Question: '''
Android studio 1.3
com.android.support:appcompat-v7:22.1.1
'''
Hello,
I am using the new toolbar and displaying in my fragment. However, I want to be able to navigate back to the previous fragment by having the 'setHomeButtonEnabled(true)'. However, in my fragment in the onCreateView there is no such function. This works in the Activity, but doesn't work in the fragment.
Is there anyway to have the toolbar display the setHomeButtonEnabled so that an arrow is displayed so the user can nagivate back.
'''
public class FileTransferFragment extends Fragment {
@Override
public void onCreate(Bundle savedInstanceState) {
super.onCreate(savedInstanceState);
setHasOptionsMenu(true);
}
@Override
public View onCreateView(LayoutInflater inflater, ViewGroup container, Bundle savedInstanceState) {
View view = inflater.inflate(R.layout.fragment_file_transfer, container, false);
final Toolbar toolbar = (Toolbar)view.findViewById(R.id.app_bar);
AppCompatActivity appCompatActivity = (AppCompatActivity)getActivity();
appCompatActivity.setSupportActionBar(toolbar);
/* TRIED THIS BUT DIDN'T WORK */
appCompatActivity.getActionBar().setHomeButtonEnabled(true);
appCompatActivity.getActionBar().setDisplayHomeAsUpEnabled(true);
return view;
}
}
'''
In my Activity I am extending the 'AppCompatActivity' and using 'appcompat-v7:22.1.1'
'''
public class FileTransferActivity extends AppCompatActivity {
@Override
protected void onCreate(Bundle savedInstanceState) {
super.onCreate(savedInstanceState);
setContentView(R.layout.activity_file_transfer);
if(savedInstanceState == null) {
FragmentManager fragmentManager = getFragmentManager();
FragmentTransaction fragmentTransaction = fragmentManager.beginTransaction();
fragmentTransaction.add(R.id.fragment_container,
FileTransferFragment.getFileTransferFragment(1234), "FileTransferFragment");
fragmentTransaction.setTransition(FragmentTransaction.TRANSIT_FRAGMENT_FADE);
fragmentTransaction.commit();
}
}
}
'''
As you can see on the image there is no arraw on the left of the toolbar to allow the user to nagivate back.

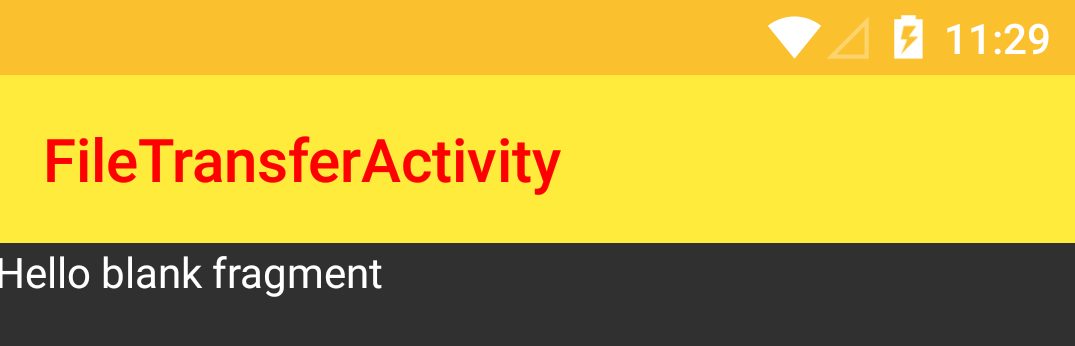
Answer: use
'''
appCompatActivity.getSupportActionBar().setDisplayHomeAsUpEnabled(true);
'''
instead of
'''
appCompatActivity.getActionBar().setDisplayHomeAsUpEnabled(true);
'''